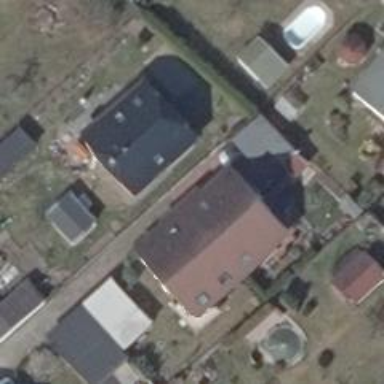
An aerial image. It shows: Detached building.